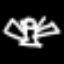
Label: angel